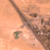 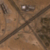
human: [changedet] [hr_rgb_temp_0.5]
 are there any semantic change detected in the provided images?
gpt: A wide road was realized.